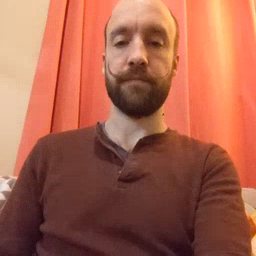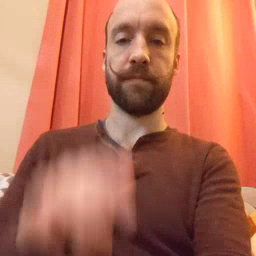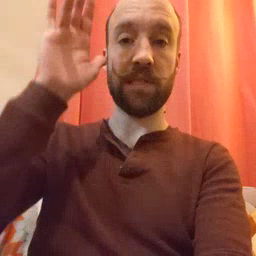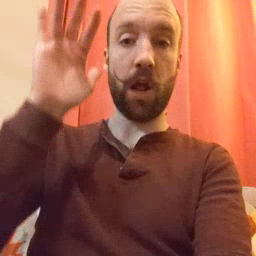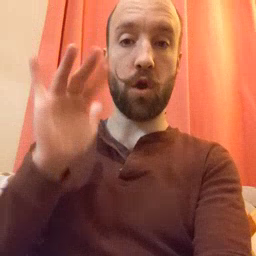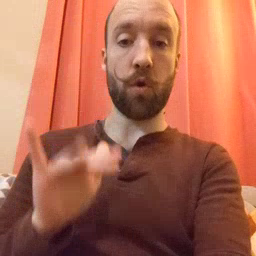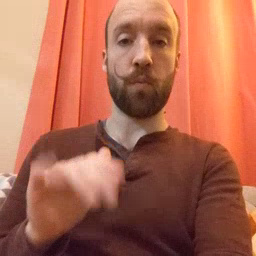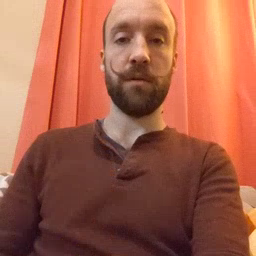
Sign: snow